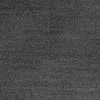
Atmospheric dust classification: dusty